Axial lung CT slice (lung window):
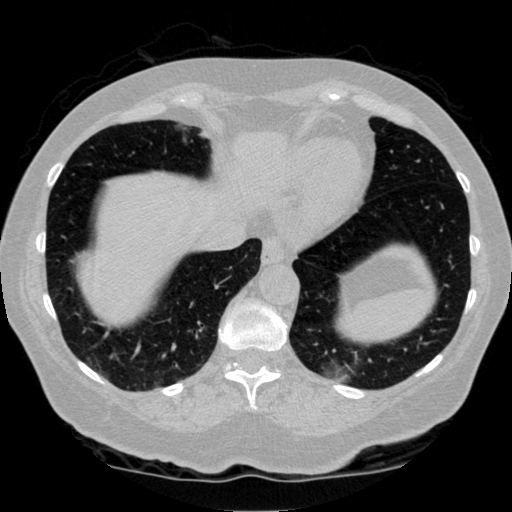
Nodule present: no